Interaction volume radius: 5 \u00c5
Interaction volume height: 25 \u00c5
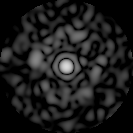
Disorder parameter: 0.8462